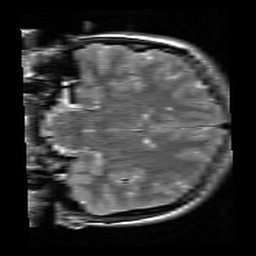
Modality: T2w
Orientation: coronal
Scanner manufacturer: siemens
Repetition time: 3.9 s
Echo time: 0.076 s